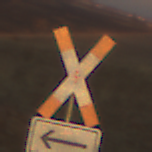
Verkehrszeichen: Andreaskreuz
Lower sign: RichtungsangabeDurchPfeile1
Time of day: SunriseSunset
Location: Outdoor (Nature)
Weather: Clear
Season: NotSpecified
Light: Natural